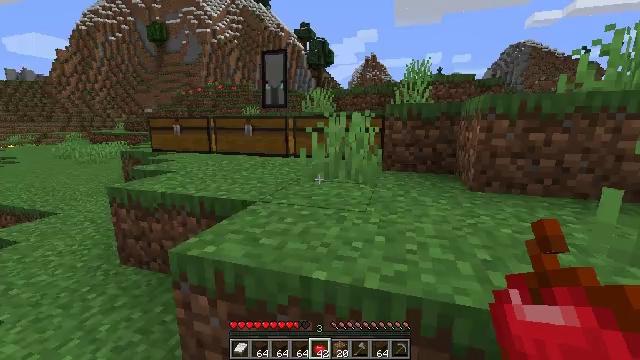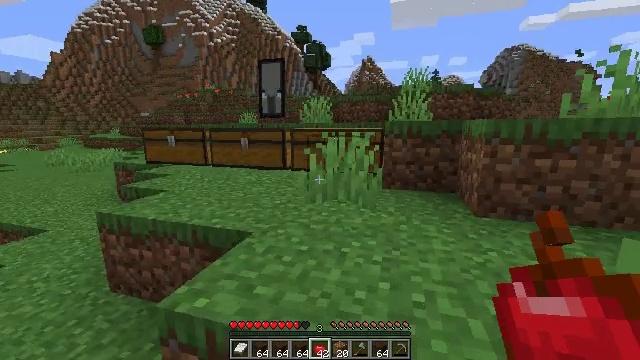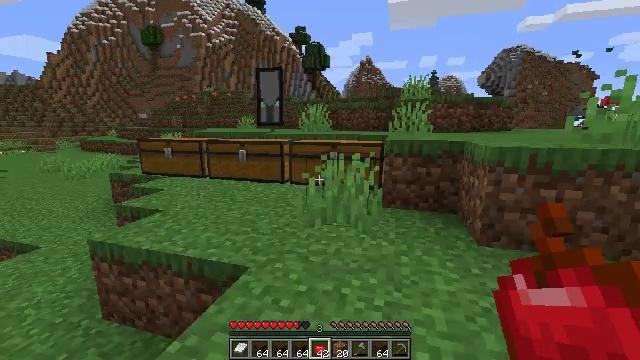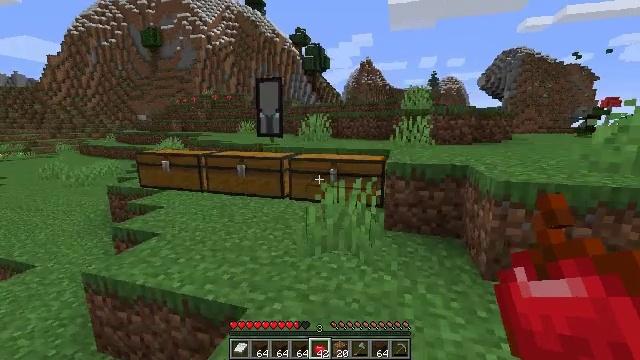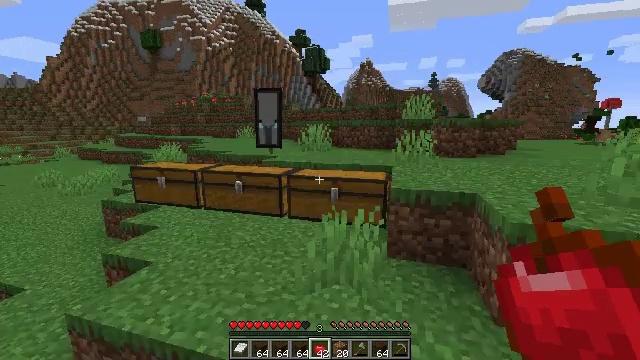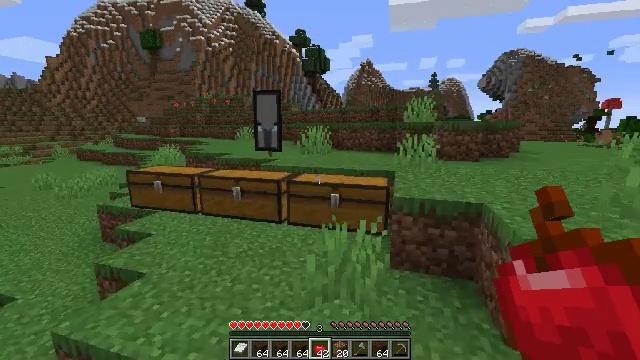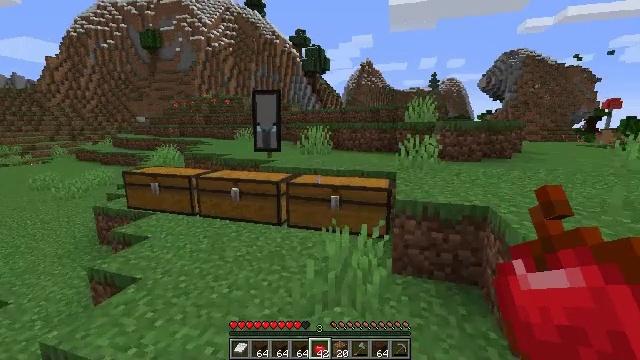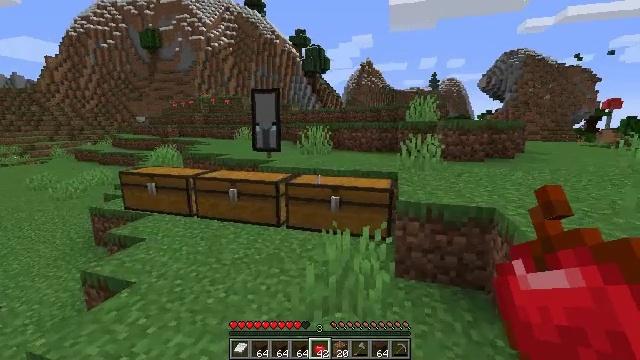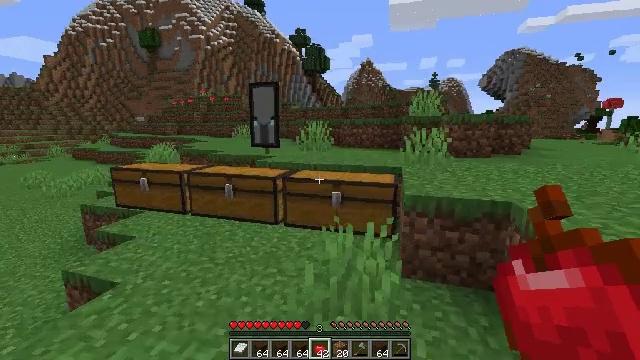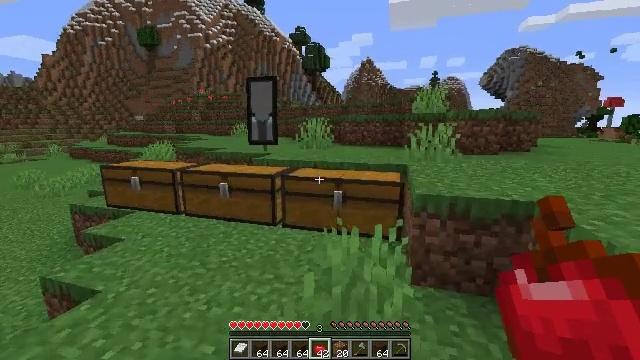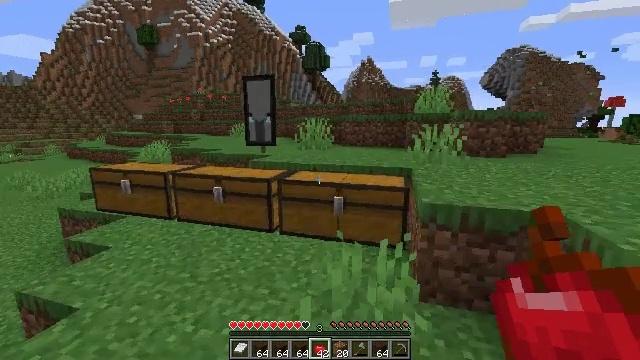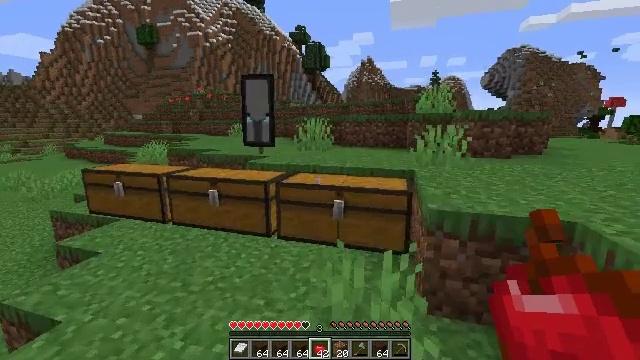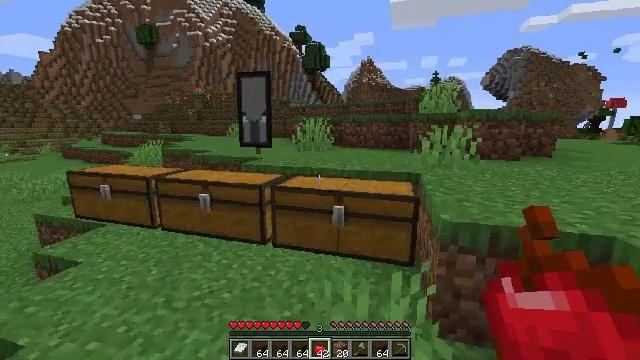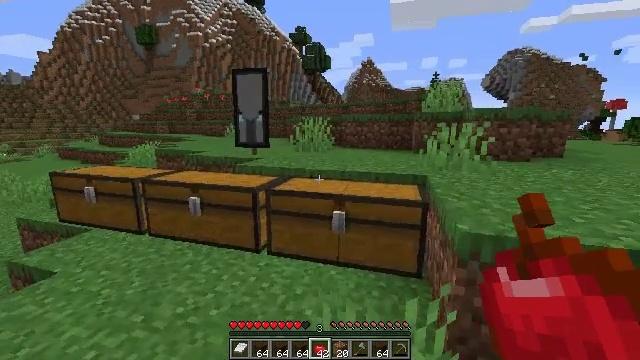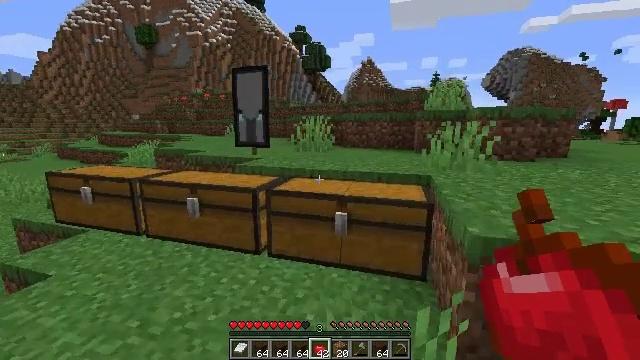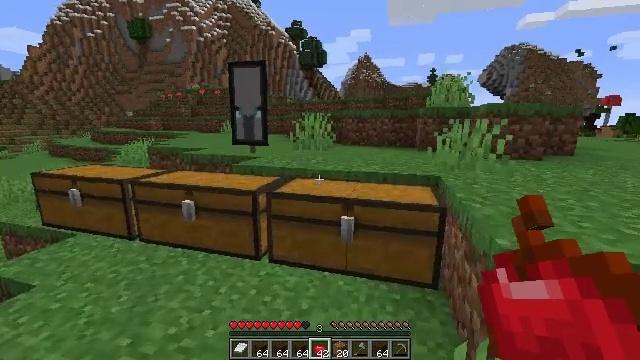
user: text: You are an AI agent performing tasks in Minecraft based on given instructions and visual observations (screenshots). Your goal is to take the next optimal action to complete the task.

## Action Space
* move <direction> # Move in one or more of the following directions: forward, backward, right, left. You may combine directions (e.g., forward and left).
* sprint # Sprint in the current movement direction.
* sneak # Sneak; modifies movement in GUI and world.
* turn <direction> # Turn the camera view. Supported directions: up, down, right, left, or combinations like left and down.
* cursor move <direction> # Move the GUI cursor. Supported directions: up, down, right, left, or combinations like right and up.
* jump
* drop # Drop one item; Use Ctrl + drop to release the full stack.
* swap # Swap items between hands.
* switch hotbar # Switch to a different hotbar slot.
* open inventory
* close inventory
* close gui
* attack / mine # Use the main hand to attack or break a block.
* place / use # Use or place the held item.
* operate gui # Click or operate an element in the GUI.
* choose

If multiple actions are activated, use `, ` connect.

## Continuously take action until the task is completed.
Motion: motion action
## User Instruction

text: Collect the white banner for decoration.
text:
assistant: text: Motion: move forward, jump
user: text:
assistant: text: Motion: move forward, jump
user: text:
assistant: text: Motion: move forward
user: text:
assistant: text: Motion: move forward
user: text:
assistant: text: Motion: move forward
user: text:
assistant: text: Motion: move forward
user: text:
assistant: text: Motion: move forward
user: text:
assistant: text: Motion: move forward
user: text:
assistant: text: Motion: move forward
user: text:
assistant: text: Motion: move forward
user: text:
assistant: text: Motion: move forward
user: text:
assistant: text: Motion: move forward
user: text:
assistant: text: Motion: move forward
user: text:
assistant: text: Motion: move forward and move left
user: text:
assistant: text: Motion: move forward and move left
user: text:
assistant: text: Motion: move forward and move left
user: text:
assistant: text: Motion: move forward and move left
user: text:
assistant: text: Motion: move forward
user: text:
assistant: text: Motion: move forward
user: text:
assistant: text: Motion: move forward
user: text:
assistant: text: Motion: move forward
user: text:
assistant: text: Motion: move forward
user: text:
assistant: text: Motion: move forward, jump
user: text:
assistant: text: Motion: move forward, jump
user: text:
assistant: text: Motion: move forward, jump
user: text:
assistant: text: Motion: move forward, turn left and down, jump
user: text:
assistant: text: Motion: move forward and move left, turn left, jump
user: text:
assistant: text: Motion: move forward and move left, turn left
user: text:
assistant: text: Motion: move forward and move left
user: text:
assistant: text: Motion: move forward and move left